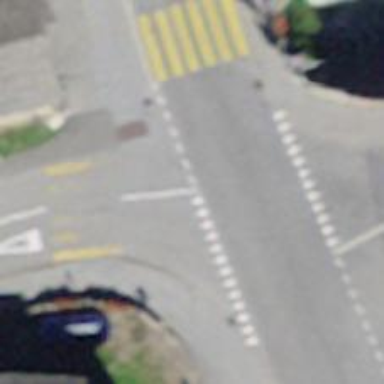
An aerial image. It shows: Road with "give way" sign.